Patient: sex F, age 33
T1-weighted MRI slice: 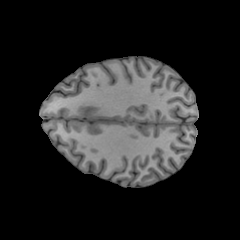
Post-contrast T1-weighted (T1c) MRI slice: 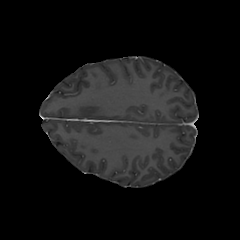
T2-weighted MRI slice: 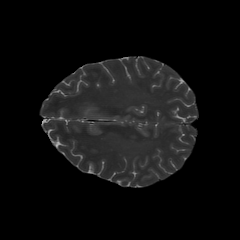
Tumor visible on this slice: no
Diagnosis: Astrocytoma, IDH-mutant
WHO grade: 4